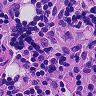
Metastatic tissue present: no